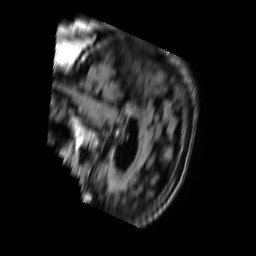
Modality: FLAIR
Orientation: sagittal
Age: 77
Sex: male
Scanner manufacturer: philips
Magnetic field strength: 1.5 T
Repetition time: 6 s
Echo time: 0.12 s